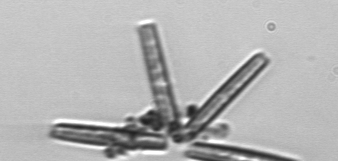
Label: Thalassionema